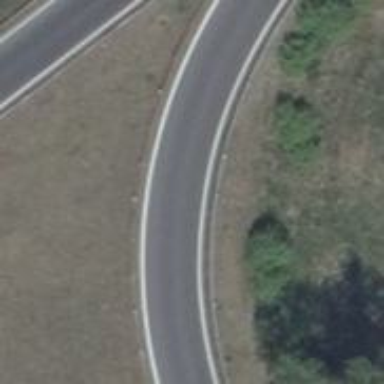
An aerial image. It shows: Asphalt motorway link.